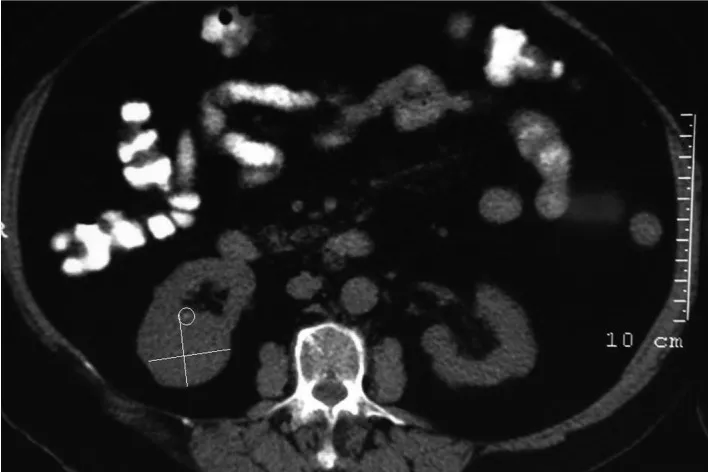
Computerized tomographic appearance of the cyst prior to surgery. Punctate calcification consistent with extramedullary hematopoiesis is circled.
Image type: radiology (ct)